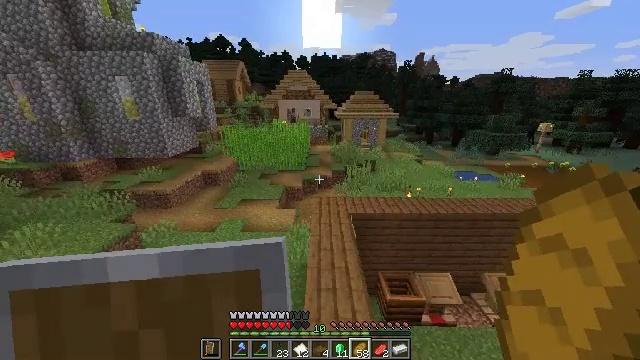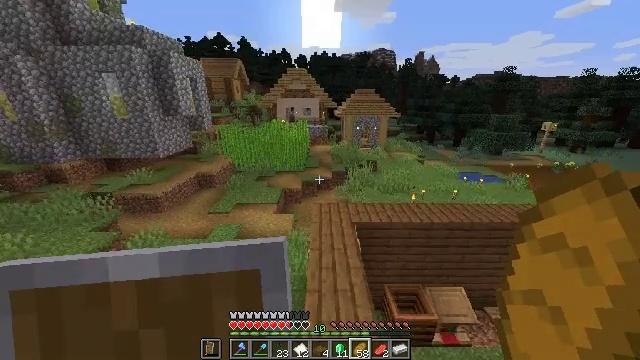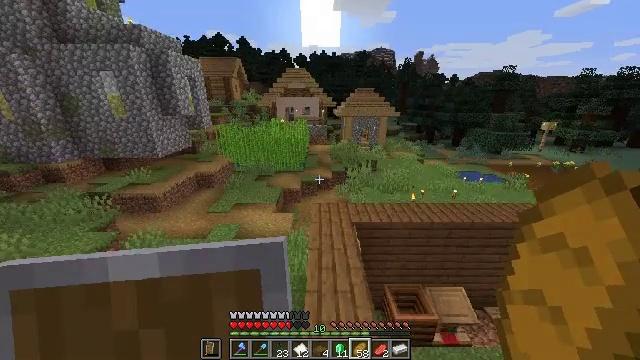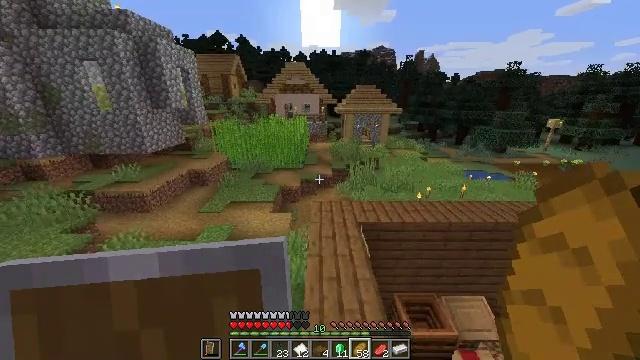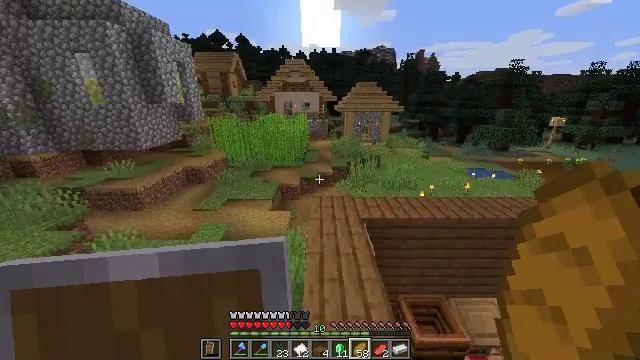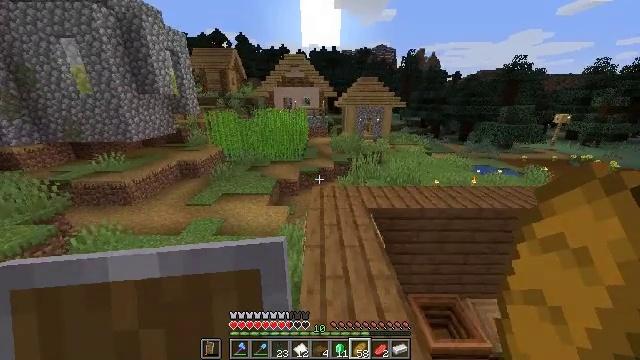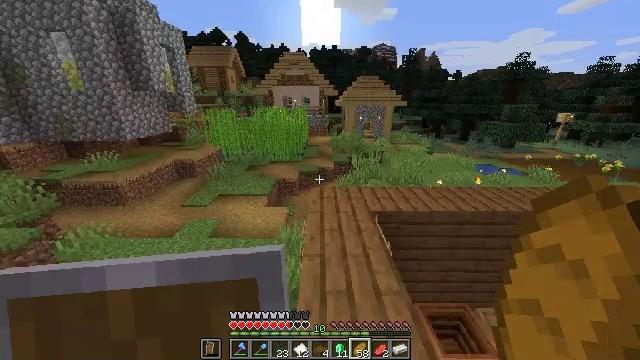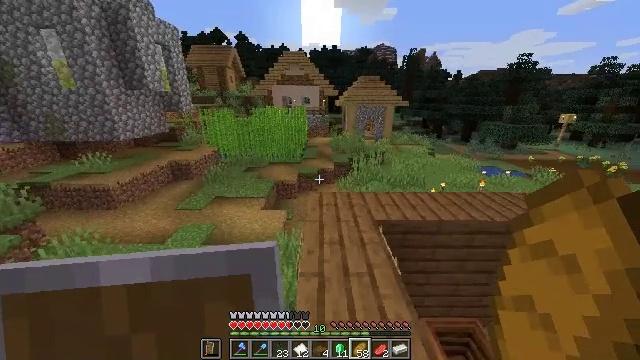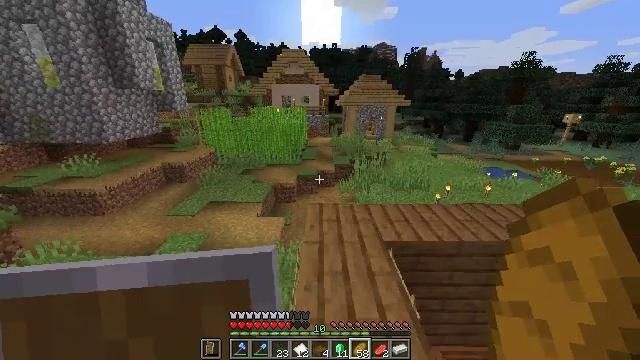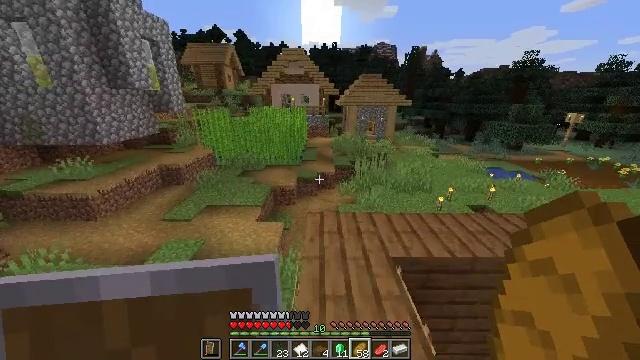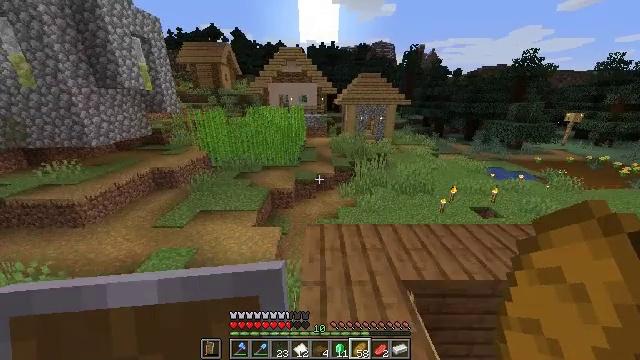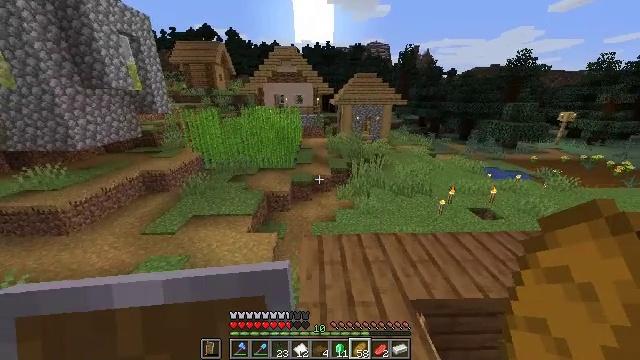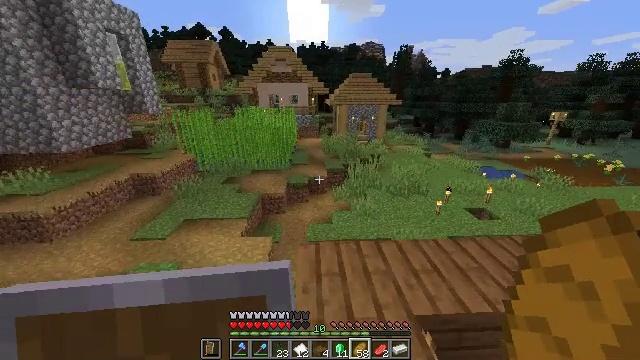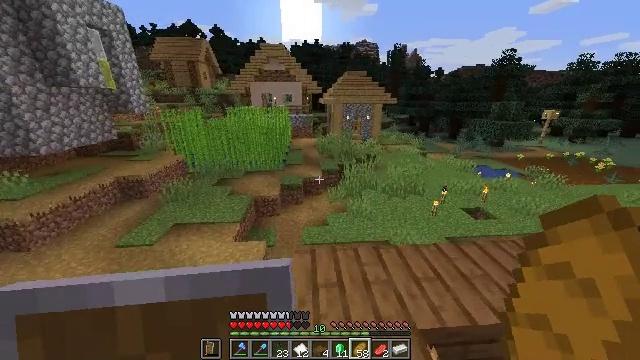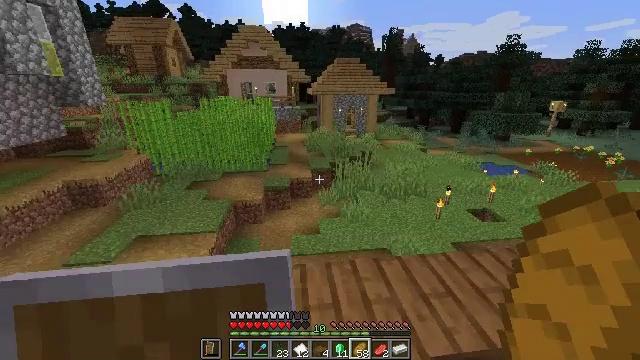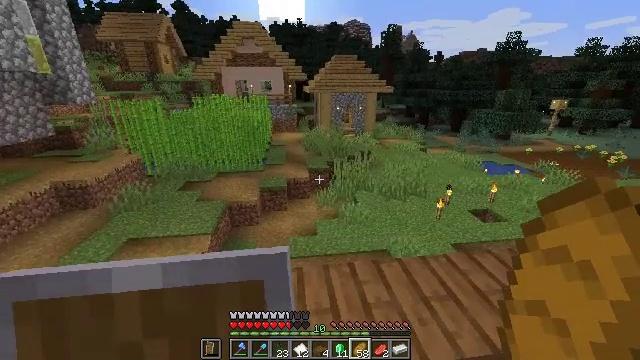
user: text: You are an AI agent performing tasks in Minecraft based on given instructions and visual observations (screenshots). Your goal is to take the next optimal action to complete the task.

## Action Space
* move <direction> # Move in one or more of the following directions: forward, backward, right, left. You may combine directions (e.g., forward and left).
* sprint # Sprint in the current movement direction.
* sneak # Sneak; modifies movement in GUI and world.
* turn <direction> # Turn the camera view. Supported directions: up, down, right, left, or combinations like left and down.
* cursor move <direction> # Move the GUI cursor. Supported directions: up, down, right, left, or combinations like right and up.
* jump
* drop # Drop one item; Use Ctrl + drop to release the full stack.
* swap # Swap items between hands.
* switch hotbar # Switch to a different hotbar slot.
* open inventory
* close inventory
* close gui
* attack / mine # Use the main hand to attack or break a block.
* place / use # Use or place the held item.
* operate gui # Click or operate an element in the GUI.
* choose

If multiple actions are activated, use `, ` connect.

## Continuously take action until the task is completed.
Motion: motion action
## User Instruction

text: Break the spruce log from the tree.
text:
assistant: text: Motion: move forward, sprint, jump
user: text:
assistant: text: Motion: move forward, sprint, jump
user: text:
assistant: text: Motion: move forward, sprint, jump
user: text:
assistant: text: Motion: move forward, sprint, jump
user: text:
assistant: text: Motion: move forward, sprint
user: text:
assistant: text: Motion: move forward, sprint
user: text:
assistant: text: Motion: move forward, sprint
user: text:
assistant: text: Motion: move forward, sprint
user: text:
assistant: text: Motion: move forward
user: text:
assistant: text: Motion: move forward
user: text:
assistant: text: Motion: move forward, turn right
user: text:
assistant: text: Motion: turn right
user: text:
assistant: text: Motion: turn right
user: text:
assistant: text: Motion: turn right
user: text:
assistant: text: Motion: no_op
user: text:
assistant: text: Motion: no_op
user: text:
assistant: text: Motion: no_op
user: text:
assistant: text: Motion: no_op
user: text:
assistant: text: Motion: no_op
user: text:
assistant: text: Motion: no_op
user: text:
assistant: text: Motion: turn right
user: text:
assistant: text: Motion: turn right
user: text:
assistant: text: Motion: turn right and up
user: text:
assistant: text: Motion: turn right and up
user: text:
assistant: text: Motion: turn right
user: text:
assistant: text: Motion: turn right
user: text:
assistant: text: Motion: turn right and up
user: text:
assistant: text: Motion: no_op
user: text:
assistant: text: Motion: move forward
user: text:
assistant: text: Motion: move forward